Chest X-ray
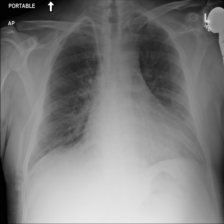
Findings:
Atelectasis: negative
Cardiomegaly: negative
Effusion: negative
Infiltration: negative
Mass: negative
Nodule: negative
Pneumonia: negative
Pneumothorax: negative
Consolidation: negative
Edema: negative
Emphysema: negative
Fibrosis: negative
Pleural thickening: negative
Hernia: negative